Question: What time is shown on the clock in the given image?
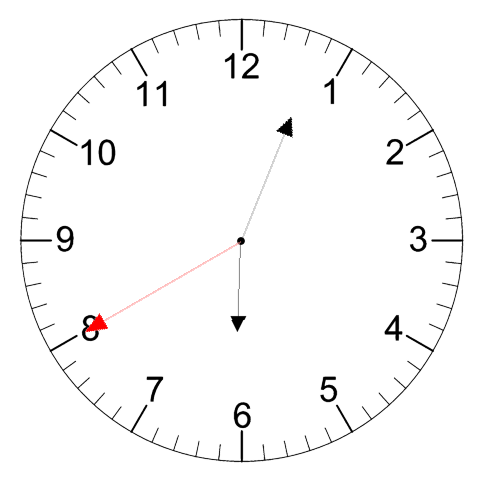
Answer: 06:03:40